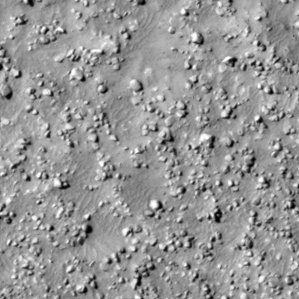
Label: non_frost